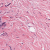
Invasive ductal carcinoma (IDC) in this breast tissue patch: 1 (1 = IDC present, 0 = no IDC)